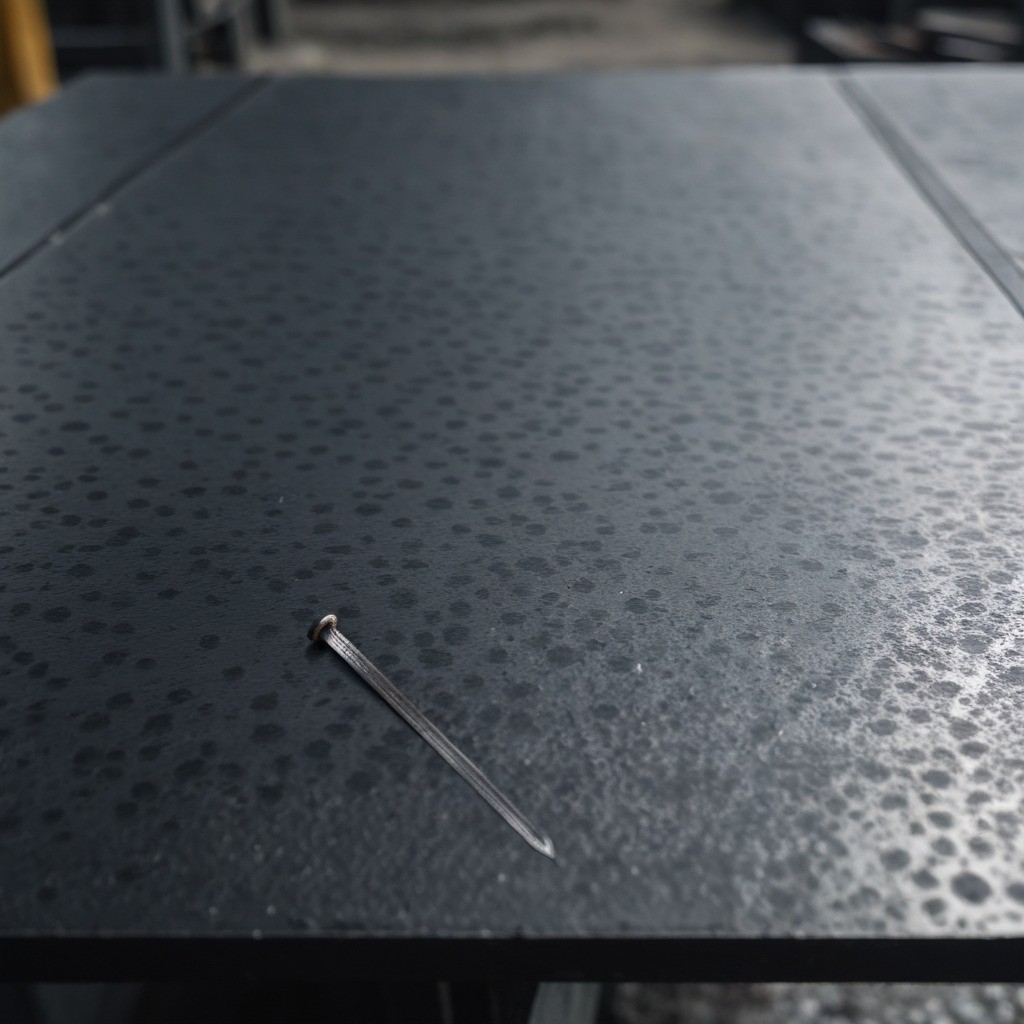
An iron nail is lying on a cold steel table in a mining workshop.